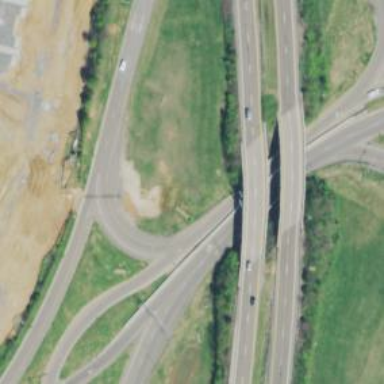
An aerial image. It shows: Bridge over trunk highway expressway.